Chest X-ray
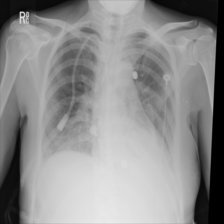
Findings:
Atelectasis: positive
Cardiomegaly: negative
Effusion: positive
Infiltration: negative
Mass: negative
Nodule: negative
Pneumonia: negative
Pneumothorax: negative
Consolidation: negative
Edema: negative
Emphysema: negative
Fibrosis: negative
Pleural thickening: negative
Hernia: negative